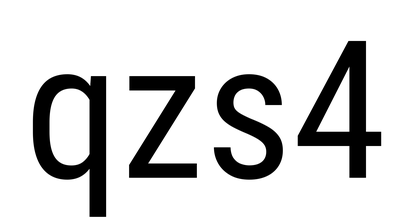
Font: Roboto_Condensed_Regular